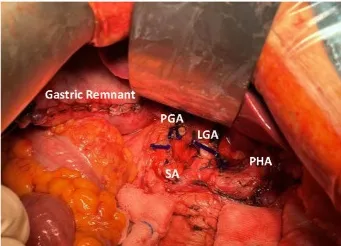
Comprehensive radiological and intraoperative visualization in Situs Inversus Totalis (SIT) accompanied by gastric cancer. (F) The surgical field following distal gastrectomy and D2 lymph node dissection, detailing the altered anatomy and resected regions.
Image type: medical_photograph (other_medical_photograph)